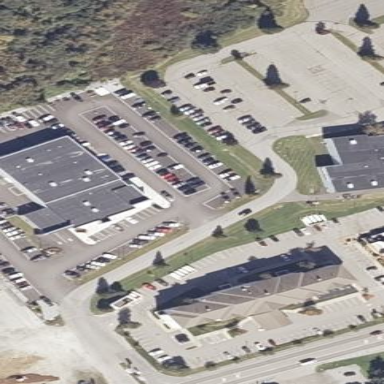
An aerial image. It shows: Car shop building.